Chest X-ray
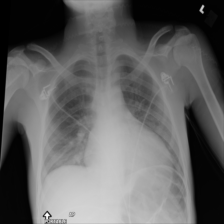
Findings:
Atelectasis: negative
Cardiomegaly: positive
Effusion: negative
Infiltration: negative
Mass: negative
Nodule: negative
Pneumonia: negative
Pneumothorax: negative
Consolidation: negative
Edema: negative
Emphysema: negative
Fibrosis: negative
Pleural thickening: negative
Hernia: negative